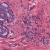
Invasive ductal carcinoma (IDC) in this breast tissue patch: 0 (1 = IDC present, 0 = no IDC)